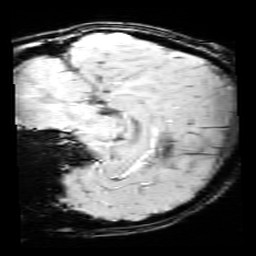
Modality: SWI
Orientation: sagittal
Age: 13
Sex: male
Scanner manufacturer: siemens
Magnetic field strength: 3 T
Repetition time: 0.027 s
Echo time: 0.02 s